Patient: sex M, age 44
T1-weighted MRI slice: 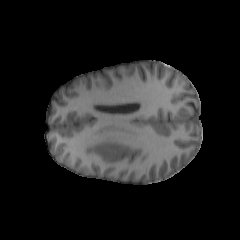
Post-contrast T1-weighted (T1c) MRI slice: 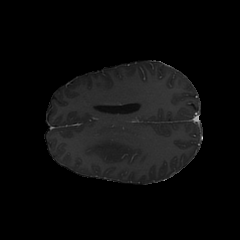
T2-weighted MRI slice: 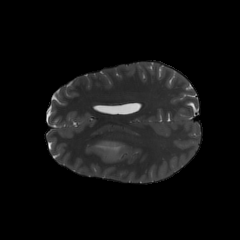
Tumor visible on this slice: yes
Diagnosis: Astrocytoma, IDH-mutant
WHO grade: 3